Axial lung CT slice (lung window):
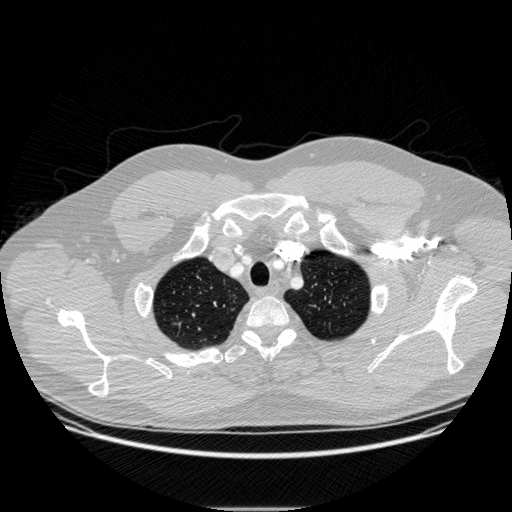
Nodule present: no